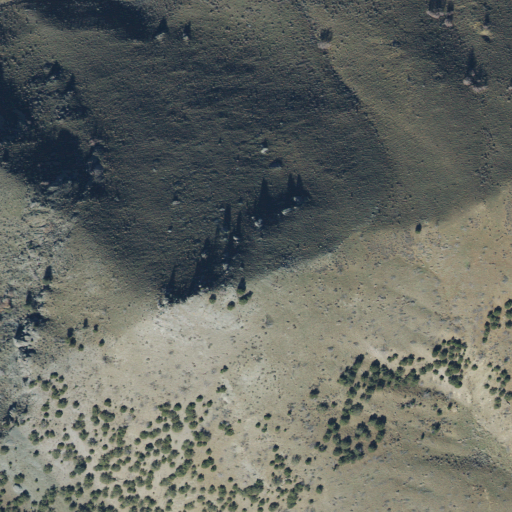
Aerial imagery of ridge(s) in Utah named Volcano Ridge containing shrub, evergreen forest, grassland, and deciduous forest